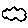
Label: cloud